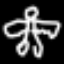
Label: angel